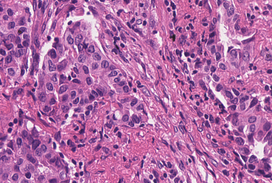
Tumor epithelial tissue: yes
Tumor-associated stroma tissue: yes
Normal tissue: no